Question: I'm using this library, <URL> and I'm trying to tweak the view.
Since I would like to represent a wide timespan, I would like to remove the "watermark" that shows the day tick in order to remove this "noise" effect I get:

I'm not finding any option though. Any suggestion?
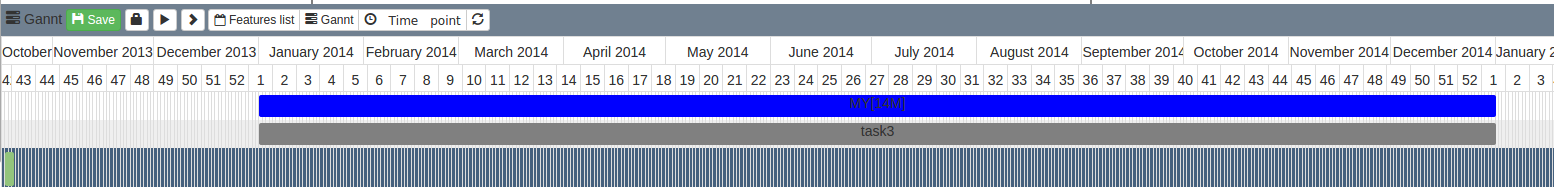
Answer: I believe the option you are looking for is the <URL> attribute. It is for setting how often the tick marks occur in the chart.